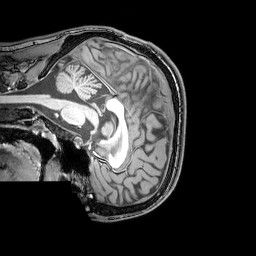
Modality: T1w
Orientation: sagittal
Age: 20
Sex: male
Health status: healthy
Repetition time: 0.081 s
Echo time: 0.037 s